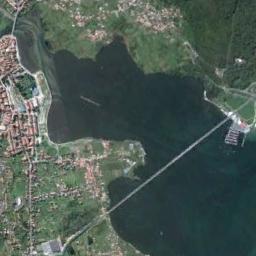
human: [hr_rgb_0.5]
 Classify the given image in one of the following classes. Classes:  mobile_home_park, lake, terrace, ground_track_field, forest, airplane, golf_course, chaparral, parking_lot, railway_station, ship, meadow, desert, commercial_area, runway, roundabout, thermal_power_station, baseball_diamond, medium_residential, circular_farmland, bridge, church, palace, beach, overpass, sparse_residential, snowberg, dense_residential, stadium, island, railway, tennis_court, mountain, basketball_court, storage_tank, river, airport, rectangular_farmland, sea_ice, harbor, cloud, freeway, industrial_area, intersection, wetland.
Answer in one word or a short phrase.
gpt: bridge